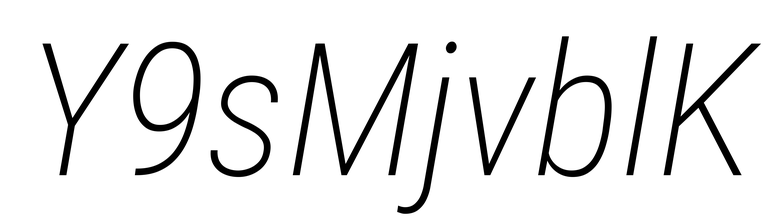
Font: Roboto-Italic_Condensed_ExtraLight_Italic